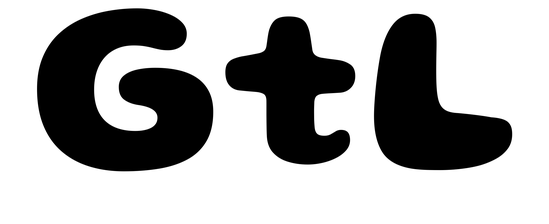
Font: Gluten_Bold